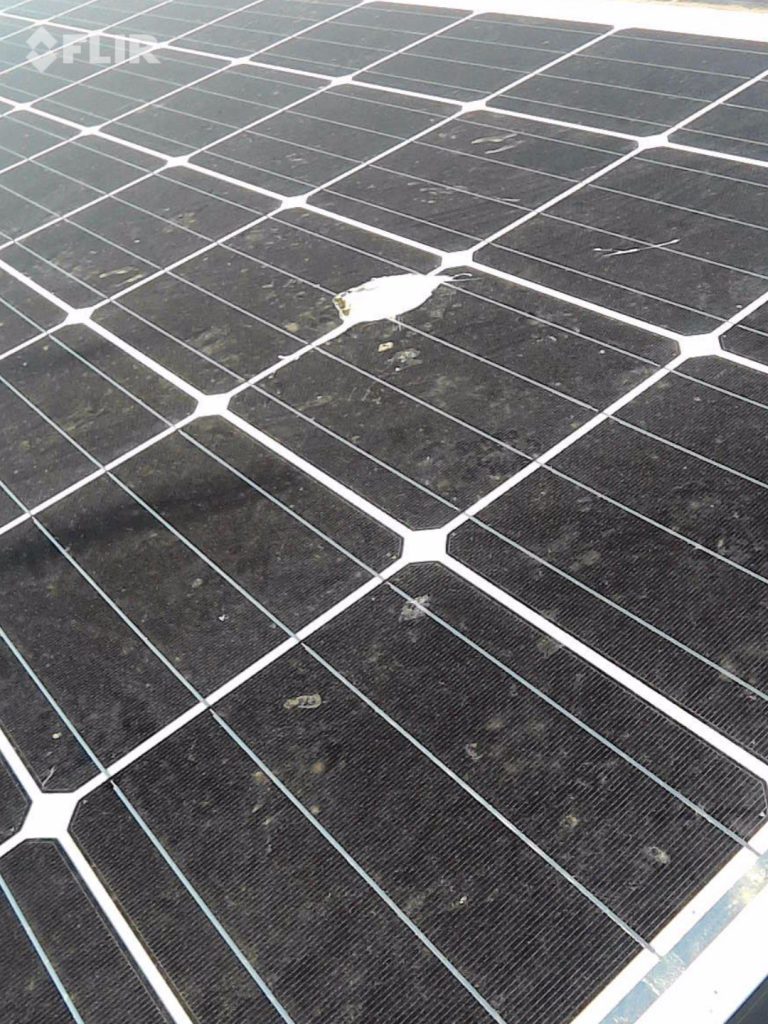
Label: Bird-drop